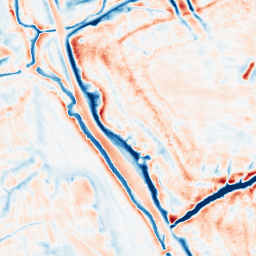
Category: edge_preserving
Decomposition family: bilateral
Decomposition parameters: d: 21
sigma_color: 100
sigma_space: 150
Upsampling method: cubic_mitchell
Upsampling parameters: scale: 4
Upsampling scale: 4